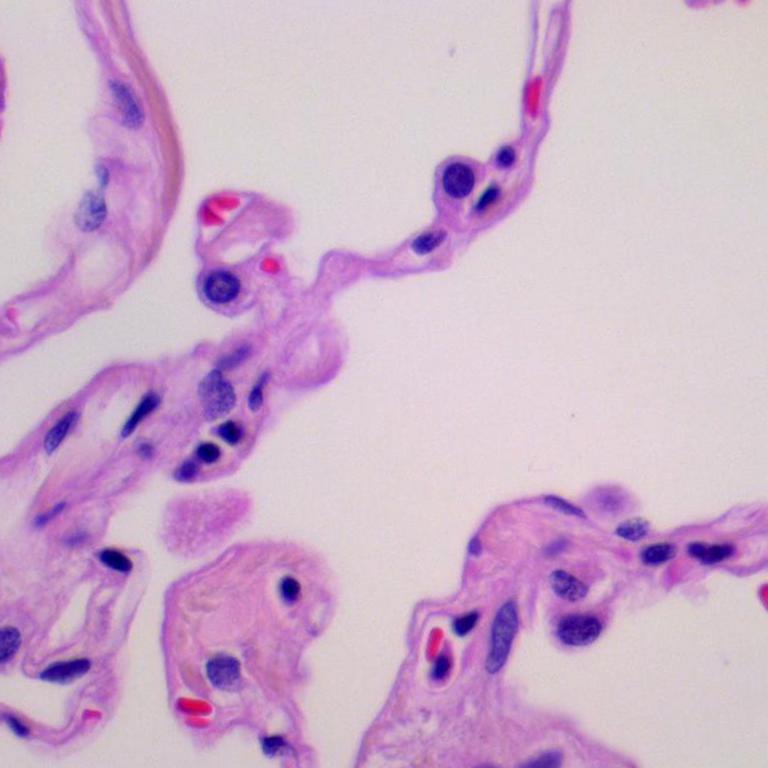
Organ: lung
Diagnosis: benign